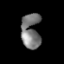
Tissue: lung
Cell type: Epithelial cells
Senescence score: 0.113
Nuclear area (px): 639
Mean DAPI intensity: 121.219